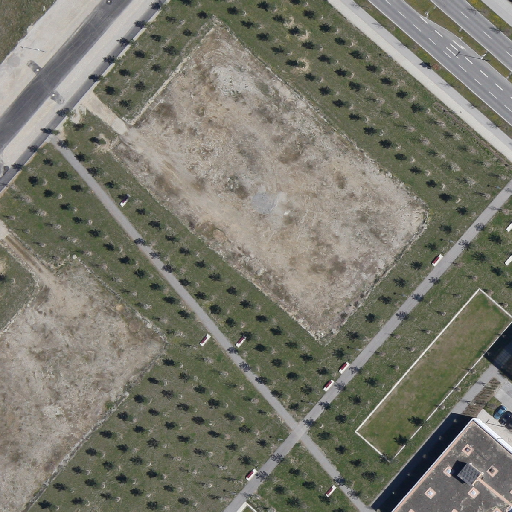
Referring expression: bikeway along with tree